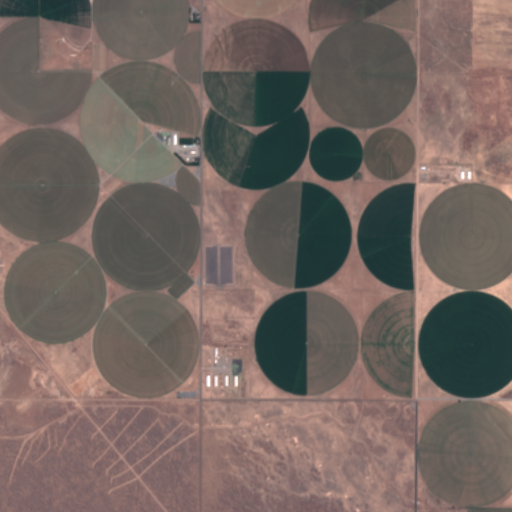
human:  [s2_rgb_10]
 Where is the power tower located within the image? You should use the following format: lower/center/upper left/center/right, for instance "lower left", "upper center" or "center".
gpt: The power tower is located in the lower left of the image.
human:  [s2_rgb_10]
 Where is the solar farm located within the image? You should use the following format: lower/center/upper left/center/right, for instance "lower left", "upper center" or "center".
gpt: The solar farm is located in the center of the image.
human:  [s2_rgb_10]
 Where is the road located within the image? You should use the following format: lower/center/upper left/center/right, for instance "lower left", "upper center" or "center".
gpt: There is no road in the image.